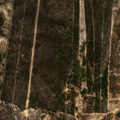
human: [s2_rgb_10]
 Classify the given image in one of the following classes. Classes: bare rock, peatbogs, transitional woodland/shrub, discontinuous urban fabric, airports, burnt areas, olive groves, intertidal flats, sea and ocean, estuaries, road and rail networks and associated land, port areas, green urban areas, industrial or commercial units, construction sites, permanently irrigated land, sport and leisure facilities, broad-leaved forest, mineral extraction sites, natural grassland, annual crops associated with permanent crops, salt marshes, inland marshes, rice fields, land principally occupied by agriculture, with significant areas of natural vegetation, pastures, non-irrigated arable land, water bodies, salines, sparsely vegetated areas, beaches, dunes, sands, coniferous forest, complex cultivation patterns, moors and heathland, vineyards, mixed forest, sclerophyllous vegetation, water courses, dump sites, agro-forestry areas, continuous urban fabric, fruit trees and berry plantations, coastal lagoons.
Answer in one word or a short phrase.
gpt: complex cultivation patterns, broad-leaved forest, coniferous forest, transitional woodland/shrub